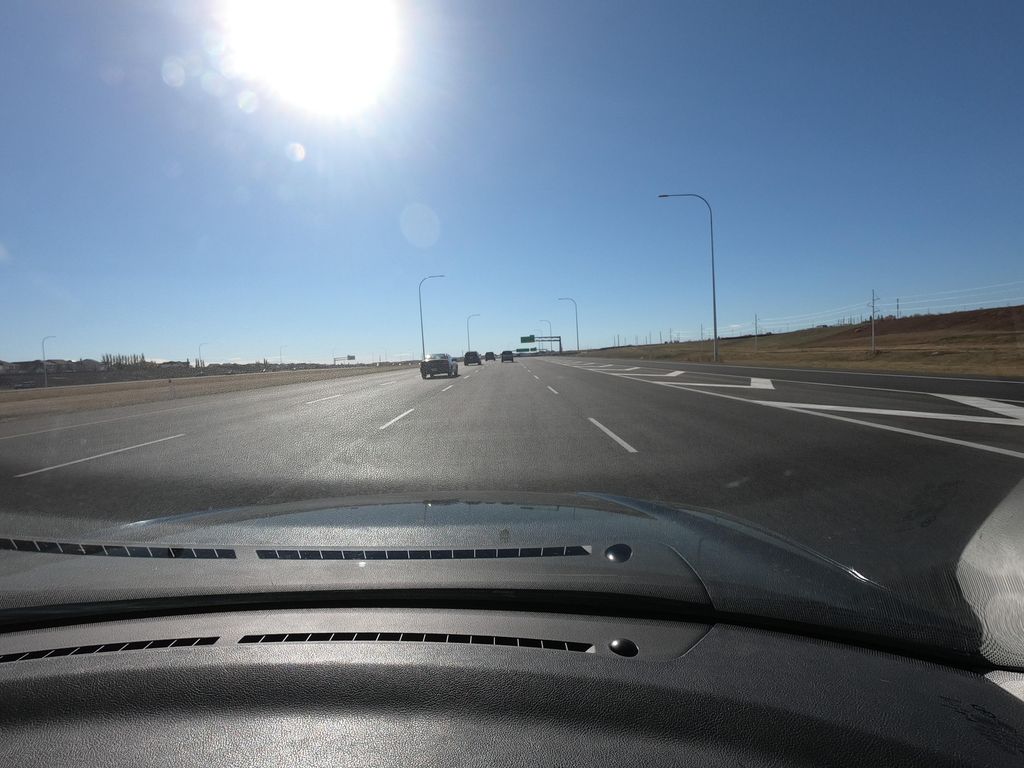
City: calgary